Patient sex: M
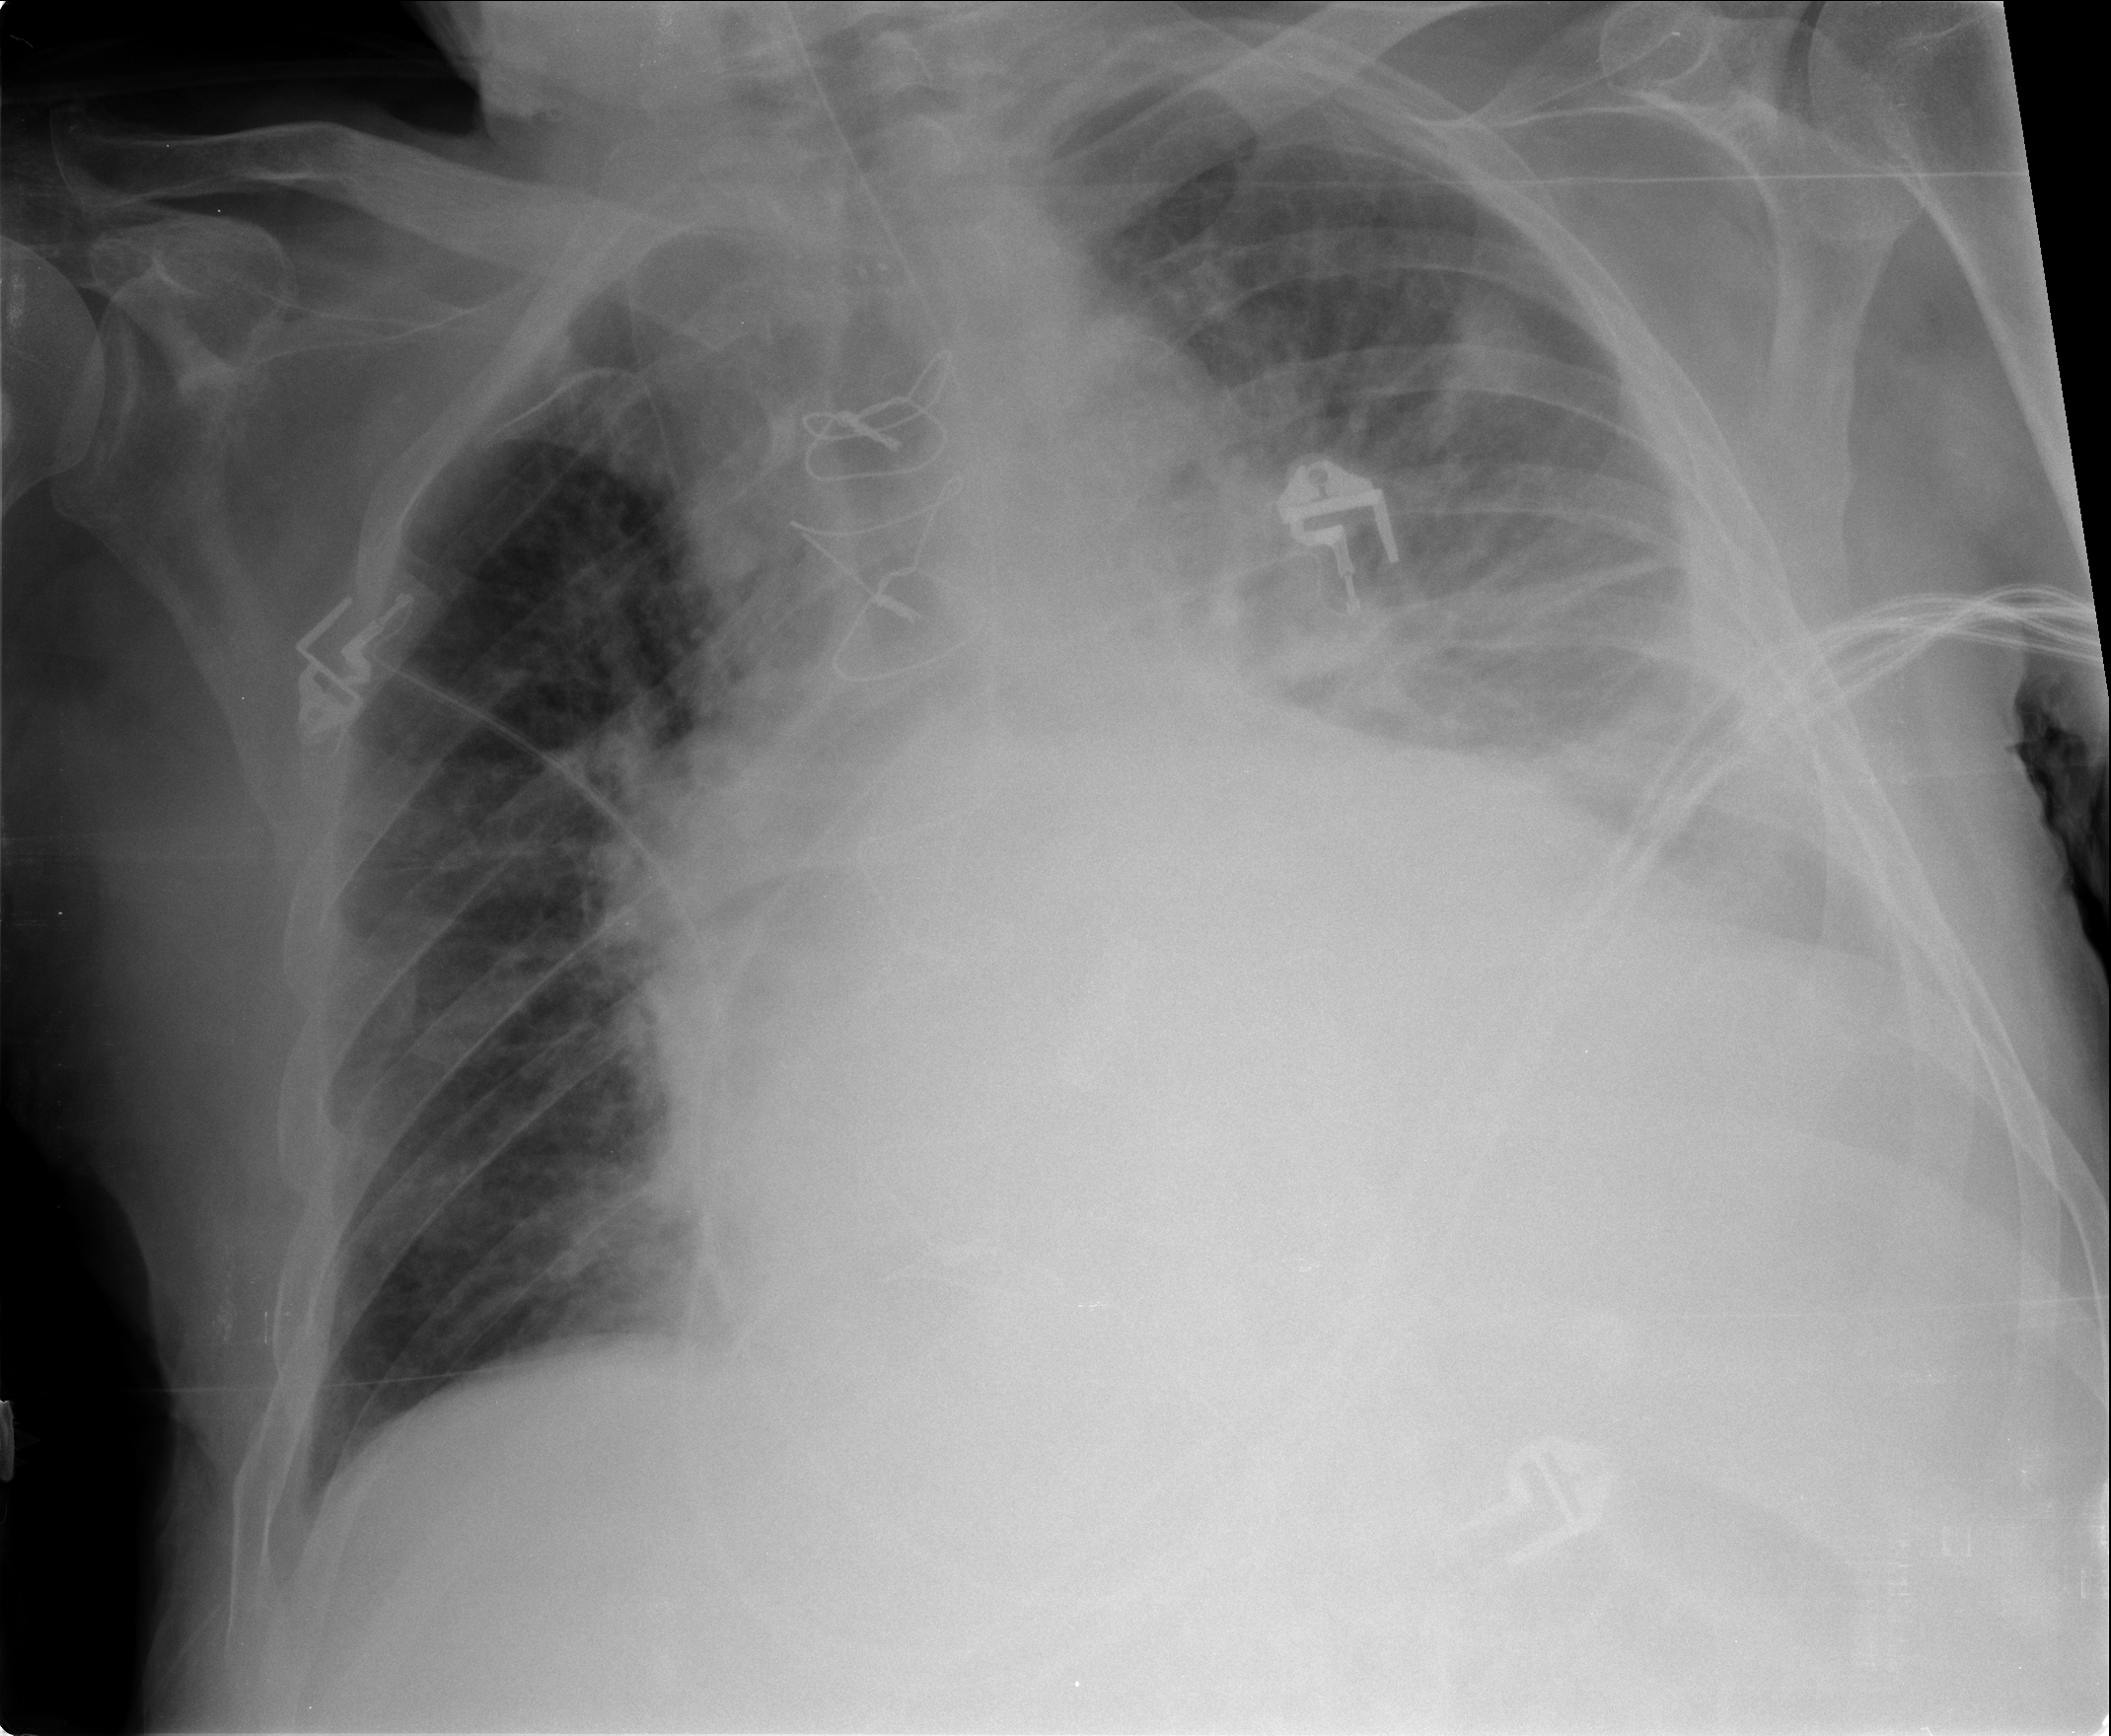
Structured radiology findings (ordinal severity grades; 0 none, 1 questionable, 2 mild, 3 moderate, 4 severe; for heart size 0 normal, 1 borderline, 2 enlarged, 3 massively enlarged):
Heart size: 3
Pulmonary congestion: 2
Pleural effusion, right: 2
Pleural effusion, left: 3
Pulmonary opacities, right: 2
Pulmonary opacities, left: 2
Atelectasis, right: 2
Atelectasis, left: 3